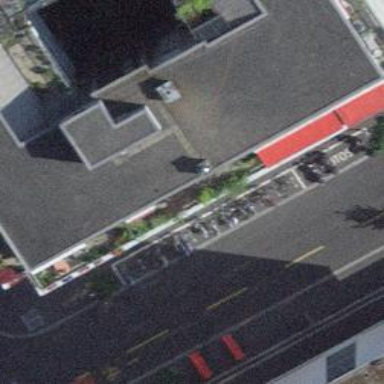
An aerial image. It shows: Bicycle rental service.